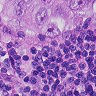
Metastatic tissue present: yes